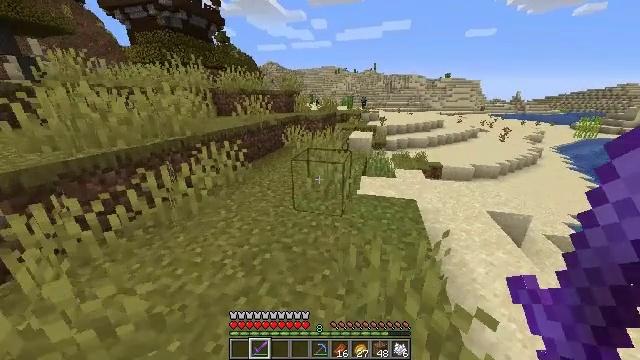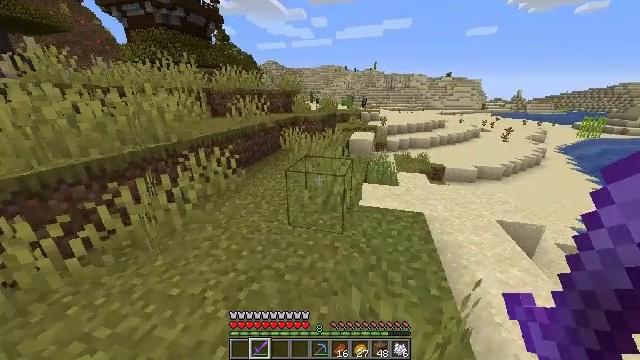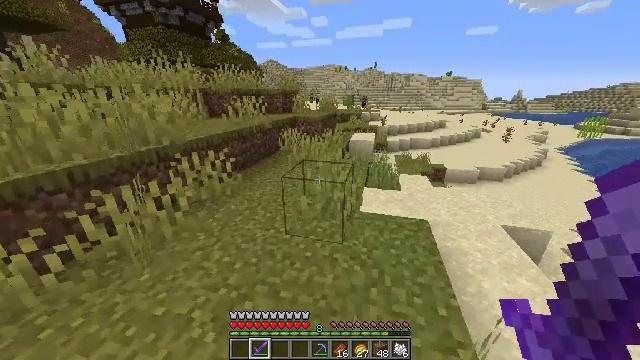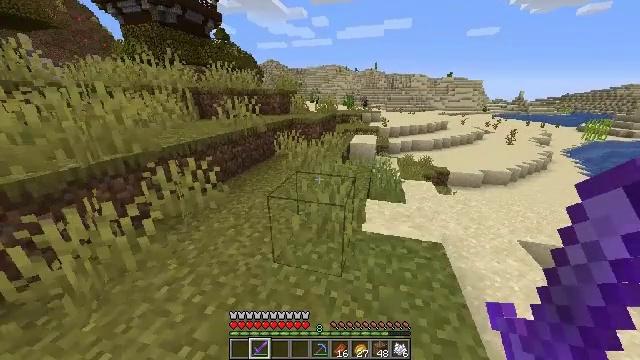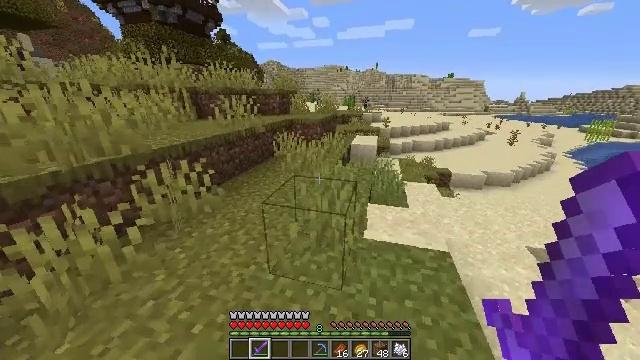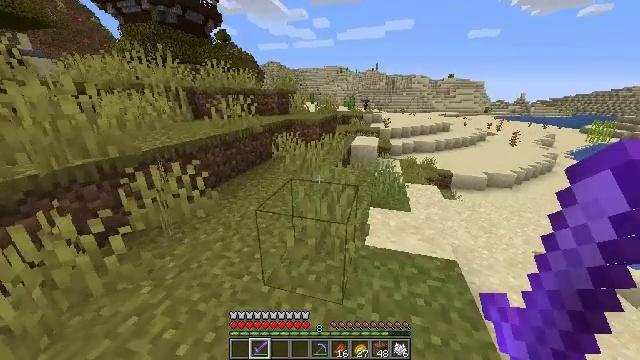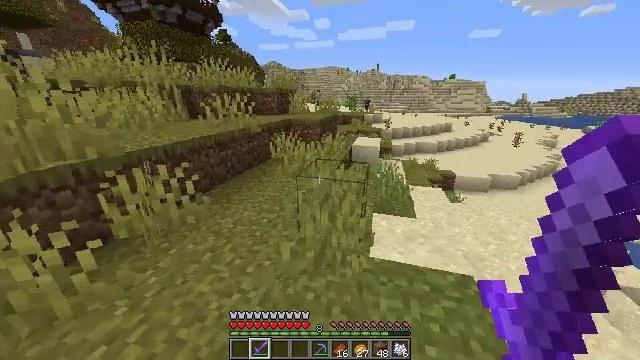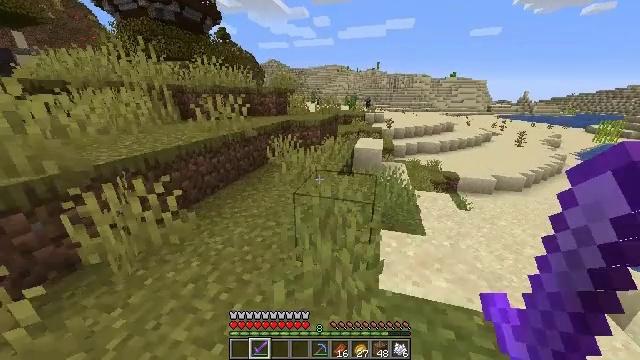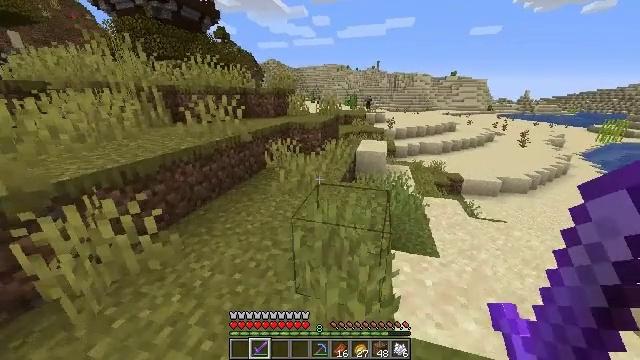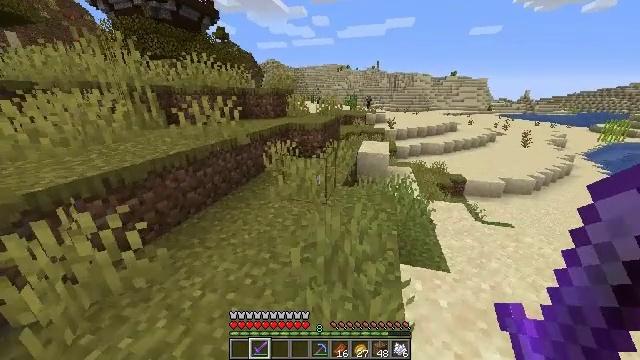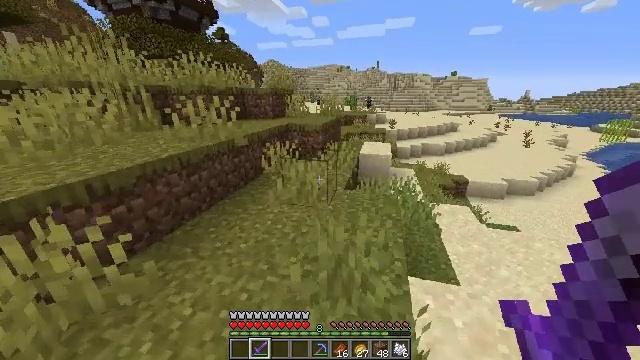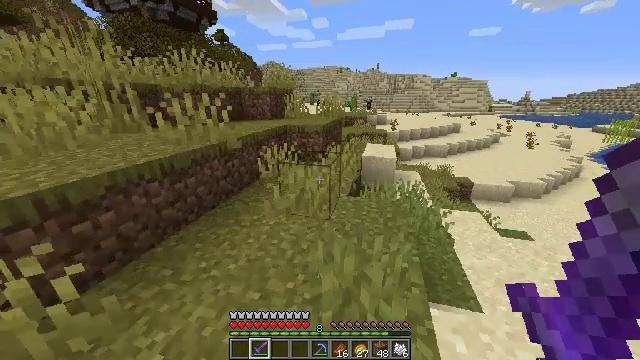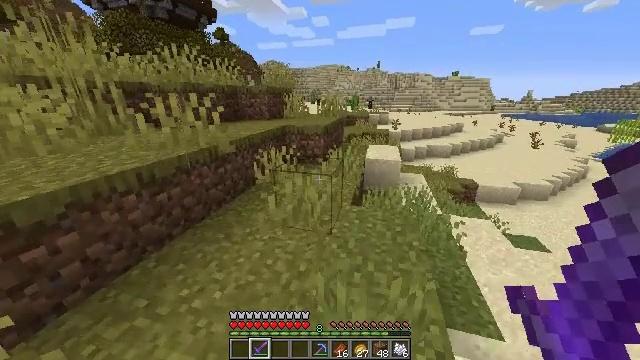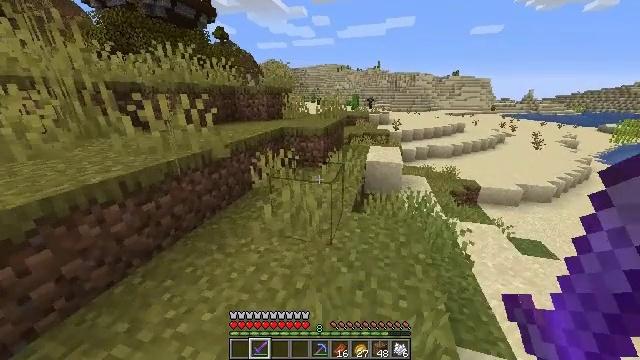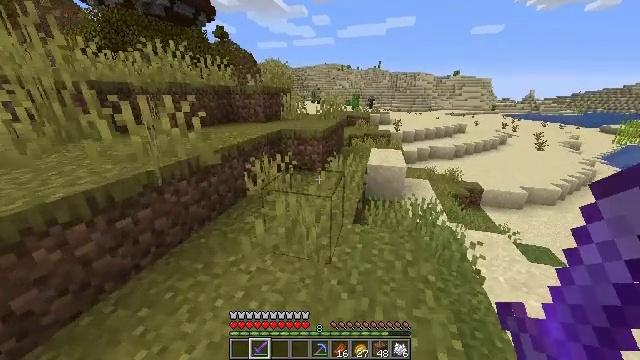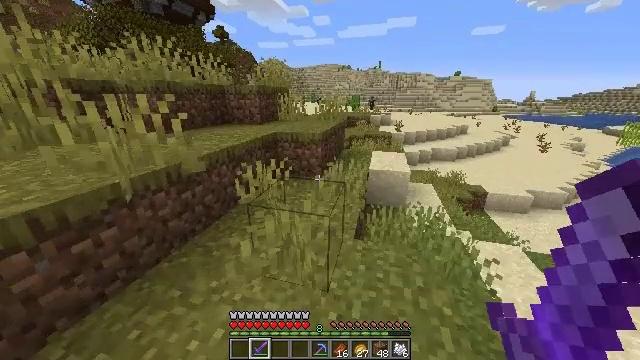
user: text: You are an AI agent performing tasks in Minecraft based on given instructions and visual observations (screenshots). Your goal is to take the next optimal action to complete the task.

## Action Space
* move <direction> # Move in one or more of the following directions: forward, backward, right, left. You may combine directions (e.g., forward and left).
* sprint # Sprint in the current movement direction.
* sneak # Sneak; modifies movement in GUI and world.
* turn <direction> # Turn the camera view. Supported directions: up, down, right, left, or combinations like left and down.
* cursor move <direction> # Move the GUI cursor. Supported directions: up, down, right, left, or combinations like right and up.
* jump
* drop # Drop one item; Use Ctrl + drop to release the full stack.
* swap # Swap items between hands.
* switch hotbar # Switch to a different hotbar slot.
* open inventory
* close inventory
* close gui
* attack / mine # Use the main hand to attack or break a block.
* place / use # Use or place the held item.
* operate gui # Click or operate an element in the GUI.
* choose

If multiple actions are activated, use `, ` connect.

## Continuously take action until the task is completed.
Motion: motion action
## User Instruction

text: Mine the grass in the plains.
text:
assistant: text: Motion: move forward
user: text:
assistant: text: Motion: move forward
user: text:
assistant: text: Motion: move forward
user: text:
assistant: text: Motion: move forward
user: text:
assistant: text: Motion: move forward
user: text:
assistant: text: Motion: move forward
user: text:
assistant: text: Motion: move forward
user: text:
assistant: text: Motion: move forward
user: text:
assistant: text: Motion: move forward
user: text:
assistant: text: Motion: move forward
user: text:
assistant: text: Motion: move forward
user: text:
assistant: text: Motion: move forward
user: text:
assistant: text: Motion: move forward
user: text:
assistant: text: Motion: move forward
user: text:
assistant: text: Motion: move forward
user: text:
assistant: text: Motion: move forward
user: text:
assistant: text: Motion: move forward
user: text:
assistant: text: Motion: move forward
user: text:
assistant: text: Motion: move forward
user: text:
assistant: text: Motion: move forward
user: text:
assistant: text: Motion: move forward
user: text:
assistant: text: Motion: move forward
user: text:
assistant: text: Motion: move forward, turn left
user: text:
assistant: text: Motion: move forward, turn left
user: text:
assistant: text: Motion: move forward, turn left
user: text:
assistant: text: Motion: move forward, turn left
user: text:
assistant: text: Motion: move forward, jump
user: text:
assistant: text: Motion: move forward, jump
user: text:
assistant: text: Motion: move forward, jump
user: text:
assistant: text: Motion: move forward, jump